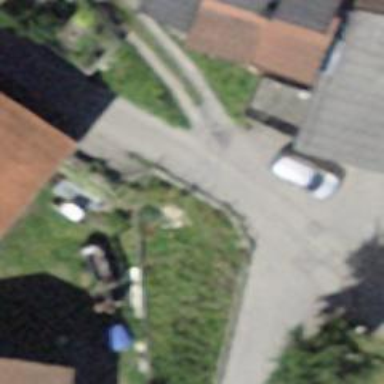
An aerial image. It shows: Driveway with fine gravel surface.